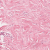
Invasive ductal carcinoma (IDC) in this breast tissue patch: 0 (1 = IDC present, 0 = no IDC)